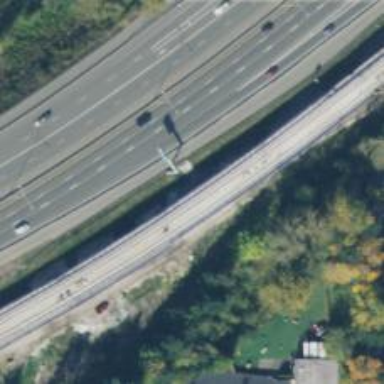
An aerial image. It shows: Bridge for light rail.